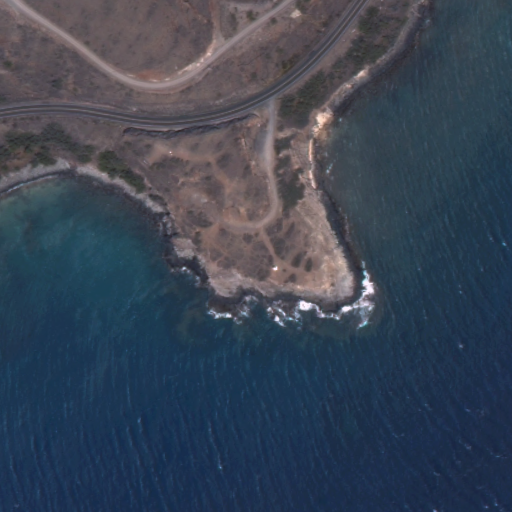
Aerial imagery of cape in Hawaii named McGregor Point containing only unknown